Aerial crown-view tile of a tropical tree (Barro Colorado Island, Panama), acquired 20241112:
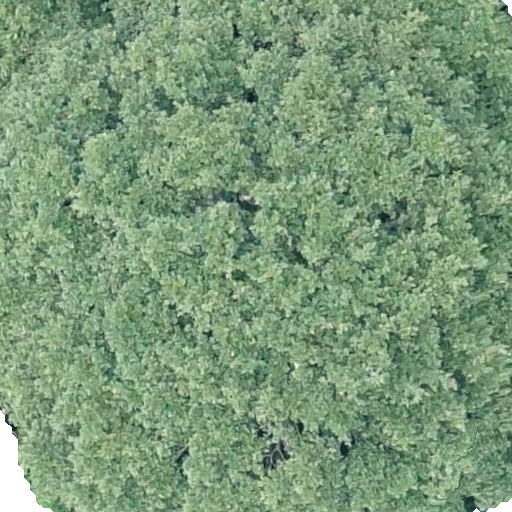
Species: Ficus obtusifolia
GBIF accepted scientific name: Ficus obtusifolia
Crown area: 680.167 m²